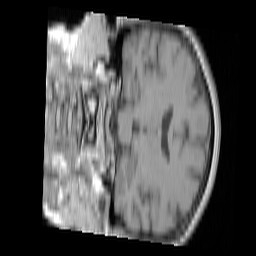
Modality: T1w
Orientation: coronal
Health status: ill
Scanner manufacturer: siemens
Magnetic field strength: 3 T
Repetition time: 0.4 s
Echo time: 0.00272 s